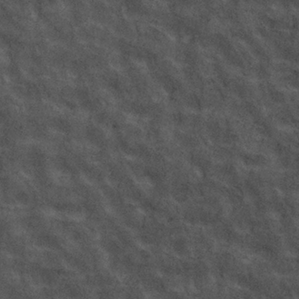
Label: frost